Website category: sports
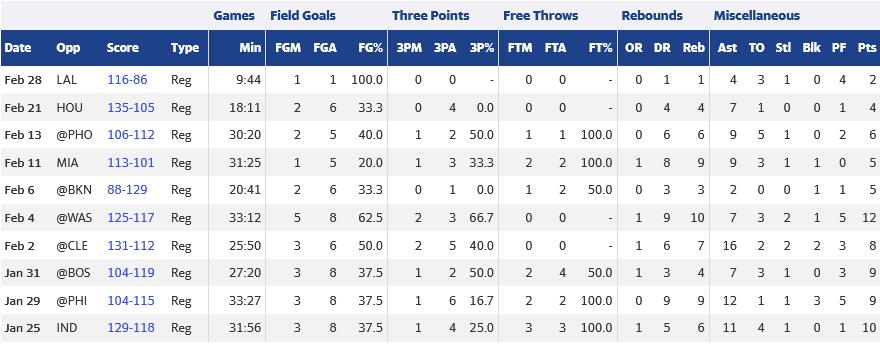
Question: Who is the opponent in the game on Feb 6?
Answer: BKN

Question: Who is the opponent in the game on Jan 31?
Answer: BOS

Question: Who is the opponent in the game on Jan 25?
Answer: IND

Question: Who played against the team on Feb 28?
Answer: LAL

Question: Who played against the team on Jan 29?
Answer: PHI

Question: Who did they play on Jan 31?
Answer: BOS

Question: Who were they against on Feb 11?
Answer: MIA

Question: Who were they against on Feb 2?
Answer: CLE

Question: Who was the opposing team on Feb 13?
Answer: PHO

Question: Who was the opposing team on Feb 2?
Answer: CLE

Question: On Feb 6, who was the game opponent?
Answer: BKN

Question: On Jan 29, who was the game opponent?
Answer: PHI

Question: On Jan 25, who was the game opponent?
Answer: IND

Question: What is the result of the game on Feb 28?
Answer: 116-86

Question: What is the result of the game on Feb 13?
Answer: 106-112

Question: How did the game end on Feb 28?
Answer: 116-86

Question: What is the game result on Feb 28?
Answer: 116-86

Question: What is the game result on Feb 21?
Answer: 135-105

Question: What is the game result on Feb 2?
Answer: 131-112

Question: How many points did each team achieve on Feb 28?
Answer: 116-86

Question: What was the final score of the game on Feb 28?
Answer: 116-86

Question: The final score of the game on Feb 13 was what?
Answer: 106-112

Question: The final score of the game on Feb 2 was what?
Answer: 131-112

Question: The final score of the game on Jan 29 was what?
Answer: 104-115

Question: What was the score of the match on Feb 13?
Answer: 106-112

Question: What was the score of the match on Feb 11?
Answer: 113-101

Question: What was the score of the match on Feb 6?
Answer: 88-129

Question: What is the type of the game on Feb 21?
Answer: Reg

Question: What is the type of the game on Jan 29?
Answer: Reg

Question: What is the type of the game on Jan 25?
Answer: Reg

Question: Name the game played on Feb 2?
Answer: Reg

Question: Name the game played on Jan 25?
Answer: Reg

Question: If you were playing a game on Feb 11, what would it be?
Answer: Reg

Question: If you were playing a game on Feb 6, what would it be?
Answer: Reg

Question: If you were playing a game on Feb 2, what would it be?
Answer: Reg

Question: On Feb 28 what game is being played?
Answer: Reg

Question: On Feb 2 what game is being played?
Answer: Reg

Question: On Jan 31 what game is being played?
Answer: Reg

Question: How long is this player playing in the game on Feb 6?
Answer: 20:41

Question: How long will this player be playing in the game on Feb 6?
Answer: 20:41

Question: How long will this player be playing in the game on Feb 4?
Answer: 33:12

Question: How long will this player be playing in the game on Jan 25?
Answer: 31:56

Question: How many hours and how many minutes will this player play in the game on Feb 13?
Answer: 30:20

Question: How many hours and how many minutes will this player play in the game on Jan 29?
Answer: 33:27

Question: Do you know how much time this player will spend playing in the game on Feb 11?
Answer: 31:25

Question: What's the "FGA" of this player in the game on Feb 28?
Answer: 1

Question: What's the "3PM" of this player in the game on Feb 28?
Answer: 0

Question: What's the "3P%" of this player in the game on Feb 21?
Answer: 0.0

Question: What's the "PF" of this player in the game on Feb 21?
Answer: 1

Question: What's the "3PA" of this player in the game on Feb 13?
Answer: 2

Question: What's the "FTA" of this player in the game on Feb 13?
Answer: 1

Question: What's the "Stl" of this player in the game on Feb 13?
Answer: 1

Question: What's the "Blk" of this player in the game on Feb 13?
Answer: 0

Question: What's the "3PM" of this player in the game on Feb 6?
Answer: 0

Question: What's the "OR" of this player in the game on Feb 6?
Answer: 0

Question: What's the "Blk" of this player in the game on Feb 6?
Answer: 1

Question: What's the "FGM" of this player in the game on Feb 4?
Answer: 5

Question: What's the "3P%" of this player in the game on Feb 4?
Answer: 66.7

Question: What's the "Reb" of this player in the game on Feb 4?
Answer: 10

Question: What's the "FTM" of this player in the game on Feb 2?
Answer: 0

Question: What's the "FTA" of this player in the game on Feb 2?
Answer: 0

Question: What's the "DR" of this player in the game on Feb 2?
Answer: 6

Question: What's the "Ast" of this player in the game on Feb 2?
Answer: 16

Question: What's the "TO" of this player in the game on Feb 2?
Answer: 2